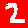
Digit: 2